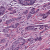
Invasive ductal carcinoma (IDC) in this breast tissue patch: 1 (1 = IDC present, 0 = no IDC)